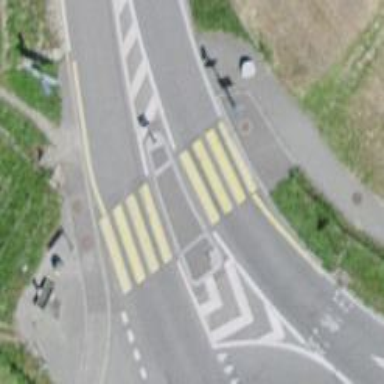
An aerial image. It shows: Zebra crossing with crossing island.